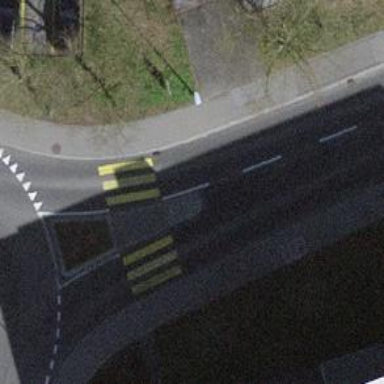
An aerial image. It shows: Pedestrian crossing with zebra markings on the footway.